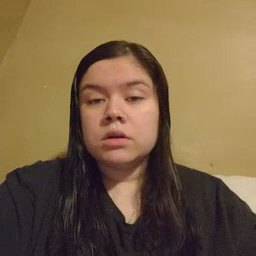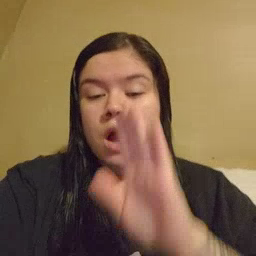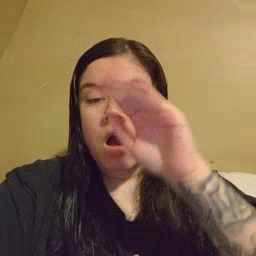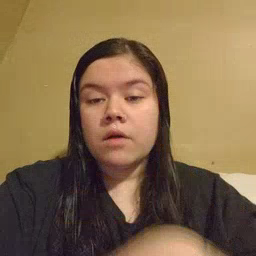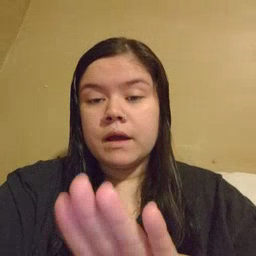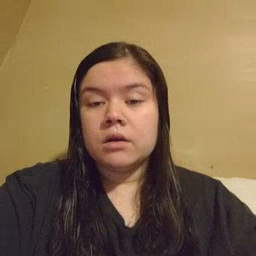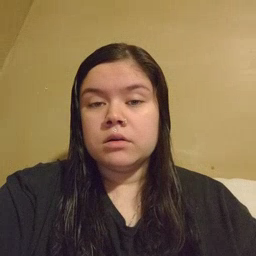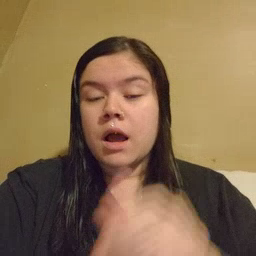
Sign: elephant